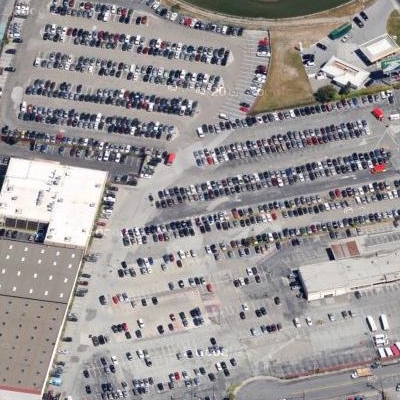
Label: Parking